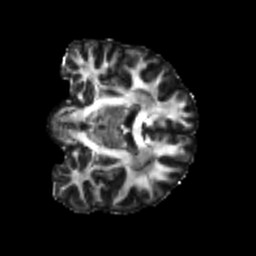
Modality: FA
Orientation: coronal
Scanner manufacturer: siemens
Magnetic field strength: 3 T
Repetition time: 4 s
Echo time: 0.0594 s